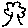
Label: tree